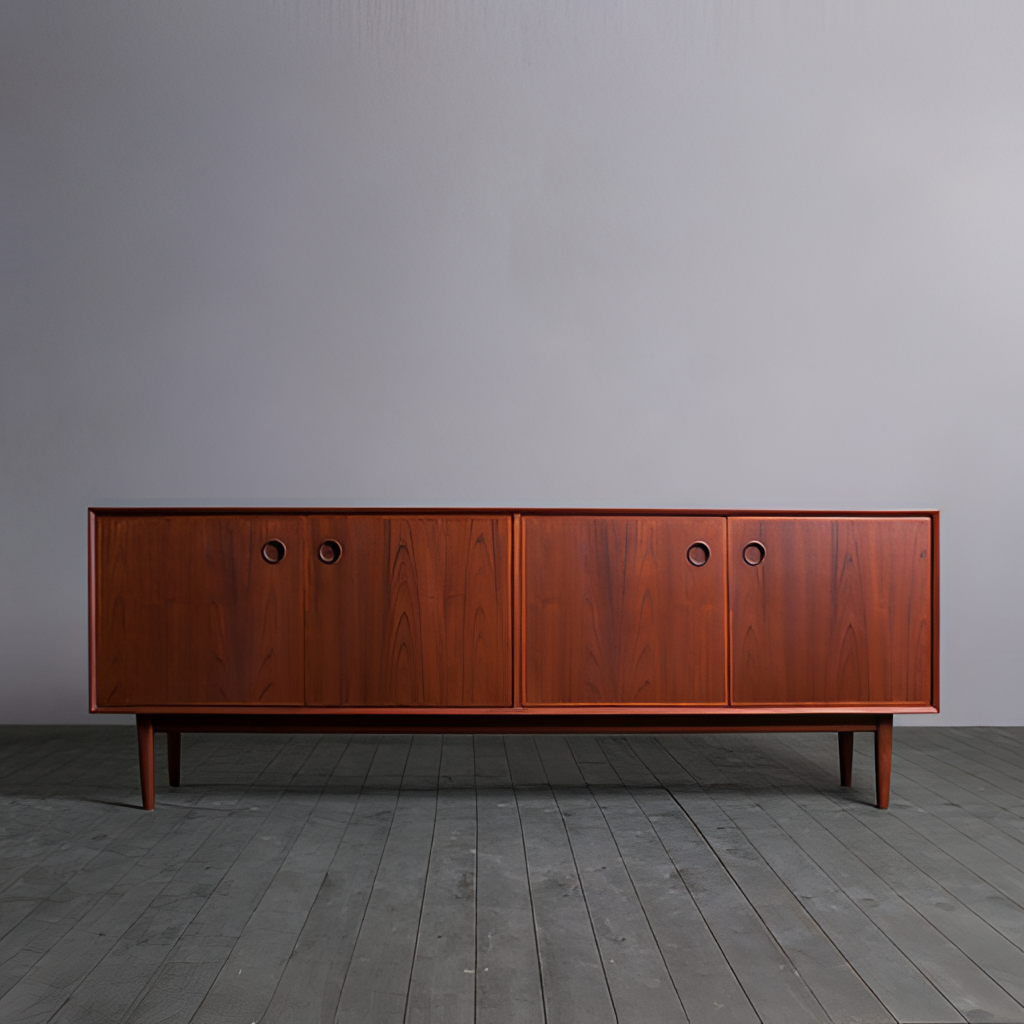
living room, brown wood sideboard, wood flooring, with plank pattern, mid-century, paint wallpaper, with solid pattern